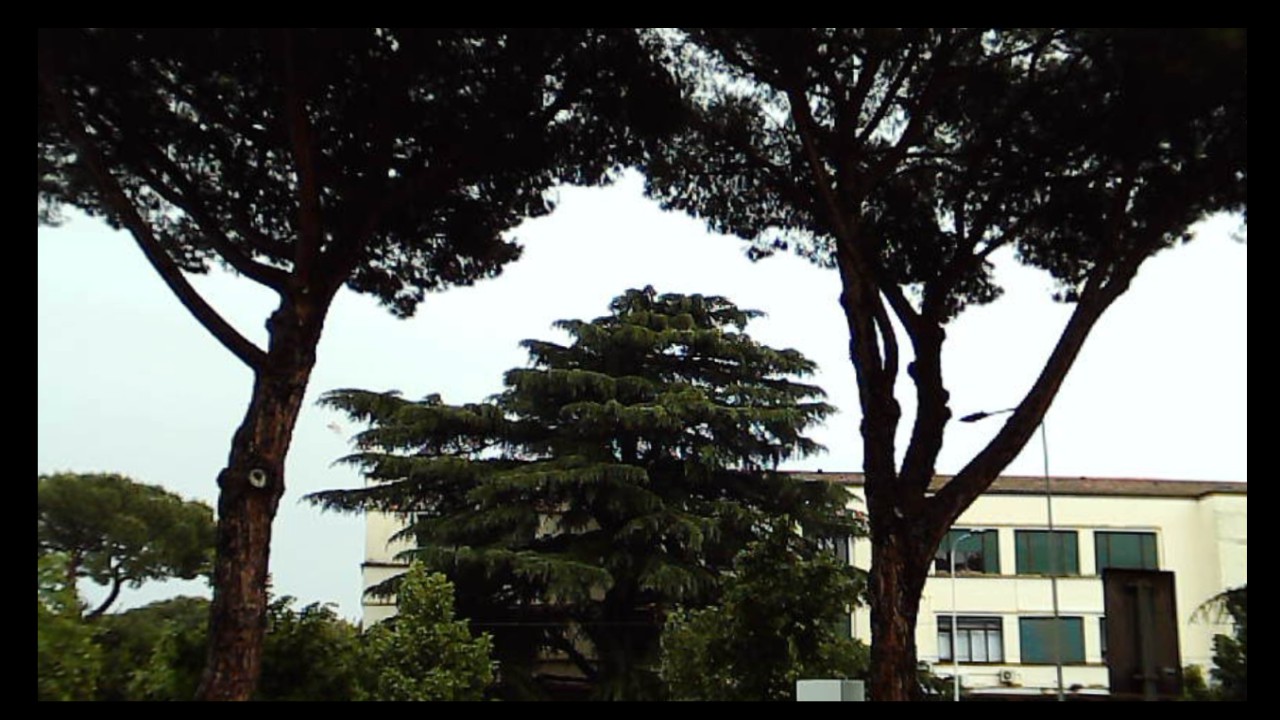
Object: DarwinFPV cineape20